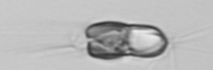
Label: Chrysochromulina